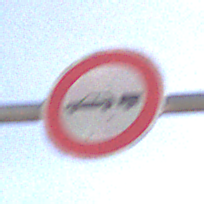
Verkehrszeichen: VerbotPersonenkraftwagenMitAnhaenger
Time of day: MorningAfternoon
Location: Outdoor (Nature)
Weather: PartlyCloudy
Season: NotSpecified
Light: Natural